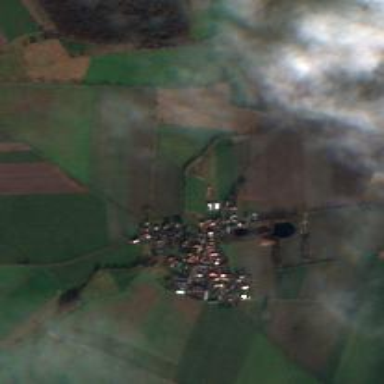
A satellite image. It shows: Village.